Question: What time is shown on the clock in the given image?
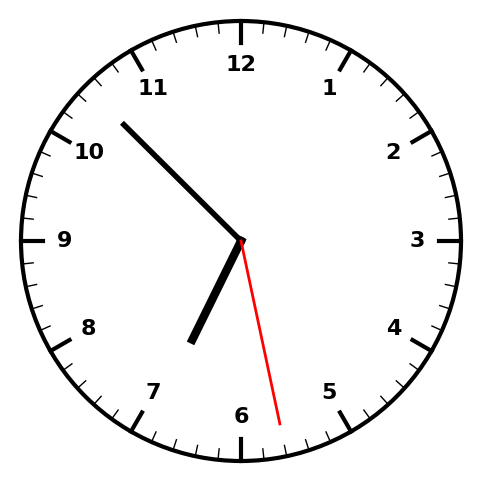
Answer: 06:52:28